Current action and preconditions to check: trajectory_clear

Your task: For each precondition in the list above, predict whether it will hold at this action.

Consider the current scene as observed from the mobile robot's camera, and analyze the predicted future states of all dynamic agents (e.g., people, animals, vehicles, or any moving entities) within the NEXT SECOND.

IMPORTANT: Only answer "very likely" if you are absolutely certain—based on strong, clear evidence—that a dynamic agent will violate the precondition in the predicted future state. Do NOT answer "very likely" for unlikely, ambiguous, or low-probability risks.

Ask yourself for each precondition: Is there a high probability, with clear and convincing evidence, that the predicted future states of any dynamic agent will interfere with the predicted future state of the currently executing action within the NEXT SECOND, causing that precondition to fail?

Assess the risk level based on these predictions. Use "likely" or "very likely" if motions create a clear risk of interference.

Use "neutral" or "improbable" if agents are nearby but their predicted paths are clearly diverging or non-conflicting.

Failure Risk Categories: "very improbable", "improbable", "neutral", "likely", "very likely"

Answer Format: Output ONLY the probability_of_failure value from these categories: "very improbable", "improbable", "neutral", "likely", "very likely"

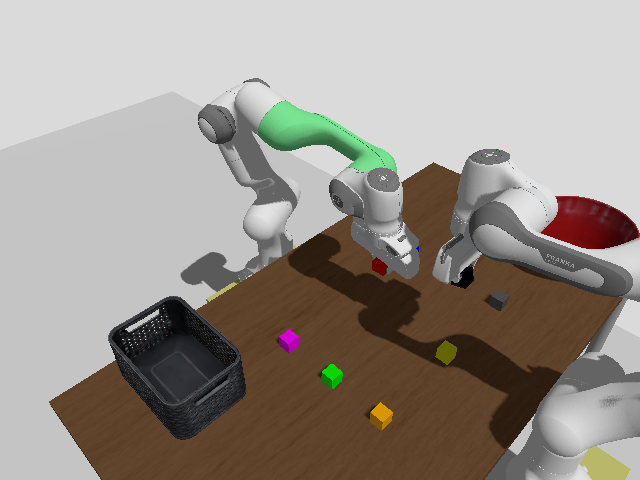

Answer: neutral